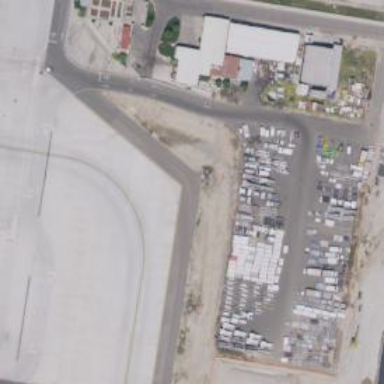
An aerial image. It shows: Image of taxiway at airport.